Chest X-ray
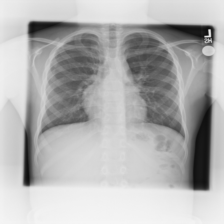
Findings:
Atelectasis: positive
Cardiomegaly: negative
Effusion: negative
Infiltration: negative
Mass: negative
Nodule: negative
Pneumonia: negative
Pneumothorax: negative
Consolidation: negative
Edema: negative
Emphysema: negative
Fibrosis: negative
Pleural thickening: negative
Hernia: negative